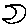
Label: moon